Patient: sex M, age 49
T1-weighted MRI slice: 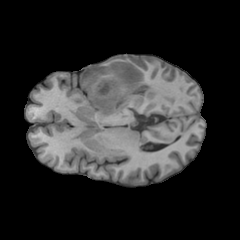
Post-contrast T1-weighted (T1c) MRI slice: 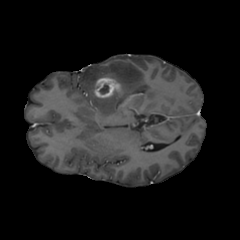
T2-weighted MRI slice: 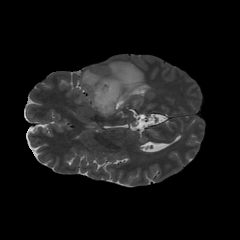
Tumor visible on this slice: yes
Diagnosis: Glioblastoma, IDH-wildtype
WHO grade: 4